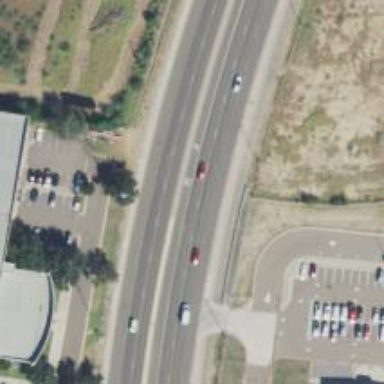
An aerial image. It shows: This image shows trunk highway that functions as expressway.